Question: I have the following HTML code which displays a horizontal expandable menu inside a DIV:
'''
<div id='cssmenu'>
<ul>
<li class='active'><a href='about_us.aspx'>ABOUT US</a></li>
<li><a href="#">MISSION</a></li>
<li class='has-sub'><a href='#'>LEADERSHIP</a>
<ul>
<li><a href='#'>President</a></li>
<li><a href='#'>Medical Director</a></li>
<li><a href='#'>Board of Directors</a></li>
<li><a href='#'>Key Administrators</a></li>
</ul>
</li>
<li><a href='#'>WESTMED HISTORY</a></li>
<li><a href='#'>COMMUNITY SUPPORT</a></li>
</ul>
</div>
'''
Here is my CSS for the menu:
'''
@import url(http://fonts.googleapis.com/css?family=Oxygen+Mono);
#cssmenu {
padding: 0;
margin: 0;
border: 0;
width: 100%;
}
#cssmenu ul, #cssmenu li {
list-style: none;
margin: 0;
padding: 0;
}
#cssmenu ul {
position: relative;
z-index: 19;
}
#cssmenu ul li {
float: left;
min-height: 1px;
vertical-align: middle;
border-right: 1px solid #535353;
}
#cssmenu ul li:last-child {
border-right: none;
}
#cssmenu ul li.hover, #cssmenu ul li:hover {
position: relative;
z-index: 20;
cursor: default;
}
#cssmenu ul ul {
visibility: hidden;
position: absolute;
top: 100%;
left: 0;
z-index: 21;
width: 100%;
}
#cssmenu ul ul li {
float: none;
}
#cssmenu ul ul ul {
top: 0;
left: auto;
right: -99.5%;
}
#cssmenu ul li:hover > ul {
visibility: visible;
}
#cssmenu ul ul {
bottom: 0;
left: 0;
}
#cssmenu ul ul {
margin-top: 0;
}
#cssmenu ul ul li {
font-weight: normal;
}
#cssmenu a {
display: block;
line-height: 1em;
text-decoration: none;
}
#cssmenu {
background: #333;
border-bottom: 4px solid #1b9bff;
font-family: Tahoma, Arial, sans-serif;
font-size: 12px;
}
#cssmenu > ul {
*display: inline-block;
}
#cssmenu:after, #cssmenu ul:after {
content: '';
display: block;
clear: both;
}
#cssmenu a {
background: #333;
color: #CBCBCB;
padding: 0 12px;
}
#cssmenu ul {
text-transform: uppercase;
}
#cssmenu ul ul {
border-top: 4px solid #1b9bff;
text-transform: none;
min-width: 190px;
}
#cssmenu ul ul a {
background: #1b9bff;
color: #FFF;
border: 1px solid #0082e7;
border-top: 0 none;
line-height: 150%;
padding: 16px 20px;
}
#cssmenu ul ul ul {
border-top: 0 none;
}
#cssmenu ul ul li {
position: relative;
}
#cssmenu > ul > li > a {
line-height: 48px;
}
#cssmenu ul ul li:first-child > a {
border-top: 1px solid #0082e7;
}
#cssmenu ul ul li:hover > a {
background: #35a6ff;
}
#cssmenu ul ul li:last-child > a {
border-radius: 0 0 3px 3px;
box-shadow: 0 1px 0 #1b9bff;
}
#cssmenu ul ul li:last-child:hover > a {
border-radius: 0 0 0 3px;
}
#cssmenu ul ul li.has-sub > a:after {
content: '+';
position: absolute;
top: 50%;
right: 15px;
margin-top: -8px;
}
#cssmenu ul li:hover > a, #cssmenu ul li.active > a {
background: #1b9bff;
color: #FFF;
}
#cssmenu ul li.has-sub > a:after {
content: '+';
margin-left: 5px;
}
#cssmenu ul li.last ul {
left: auto;
right: 0;
}
#cssmenu ul li.last ul ul {
left: auto;
right: 99.5%;
}
'''
For desktop and large screen it works great but whenever I load it inside a tablet the image goes over to the next line:

How can I make the menu more fluid, so it resizes based on the amount of space that's available to the 'cssmenu' DIV?
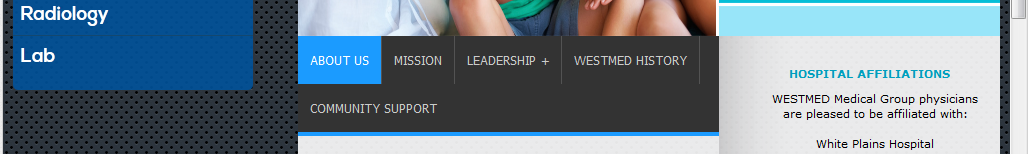
Answer: Check out flexbox, this might be an option for you.
This demo is pretty handy, you would choose (if I understood your question correctly): <URL>